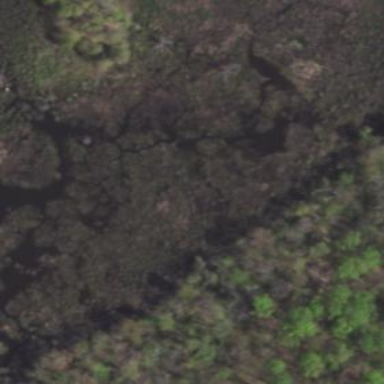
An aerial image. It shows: Marshy wetland area.